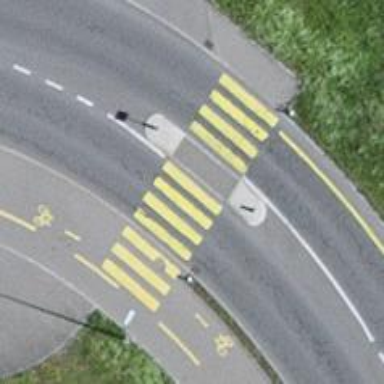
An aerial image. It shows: Asphalt footway with uncontrolled zebra crossing. The crossing includes crossing island.